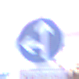
Verkehrszeichen: VorgeschriebeneFahrtrichtungGeradeausOderLinks
Zusatzzeichen unten: BesondereFahrzeugeUndTransportgueter4
Umgebung: Outdoor, Urban
Tageszeit: SunriseSunset
Wetter: Clear
Licht: Natural
Jahreszeit: NotSpecified
Kontrast: MediumContrast